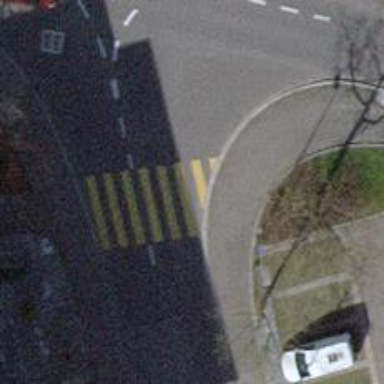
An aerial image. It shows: Zebra crossing on the road.